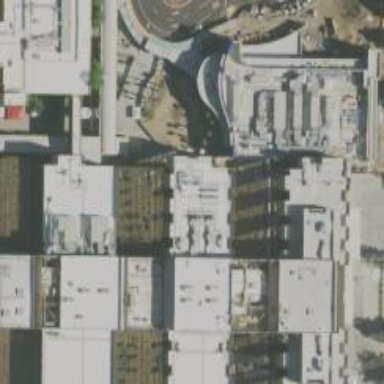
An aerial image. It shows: Healthcare facility identified as hospital.